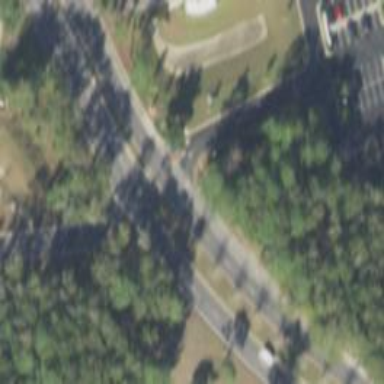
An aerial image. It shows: Secondary link road with asphalt surface.